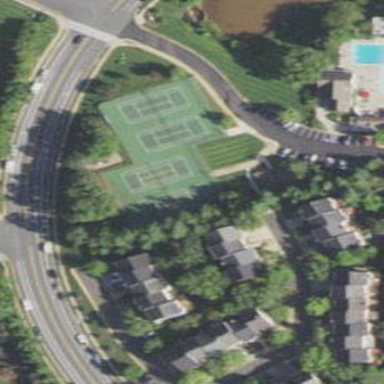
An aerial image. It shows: Tennis court on pitch designated for leisure land.